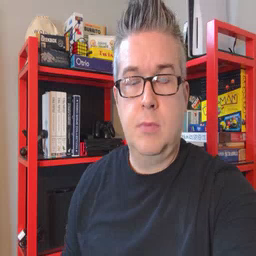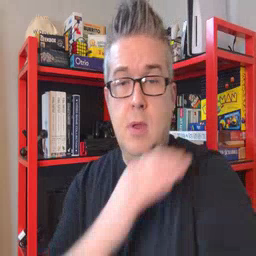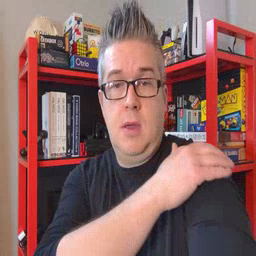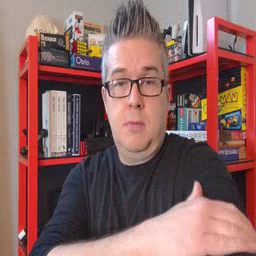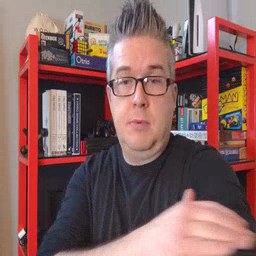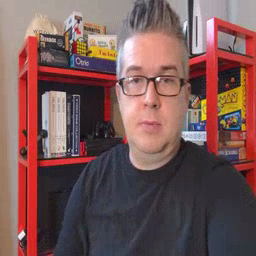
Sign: arm